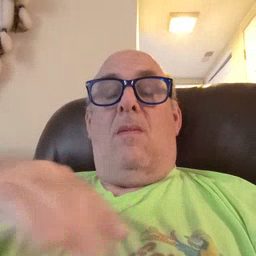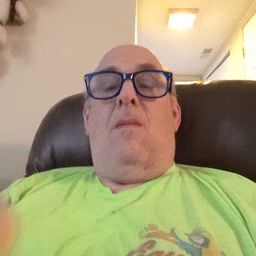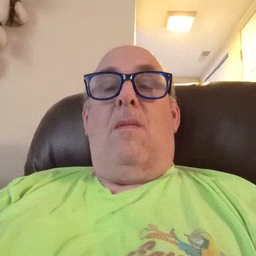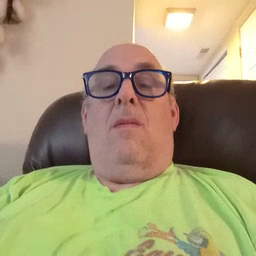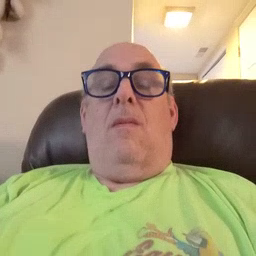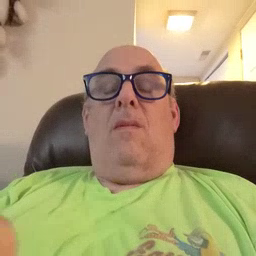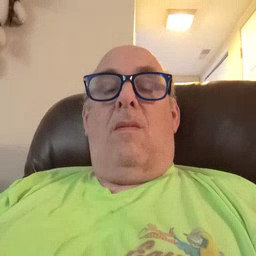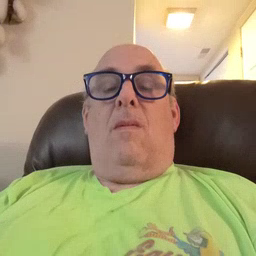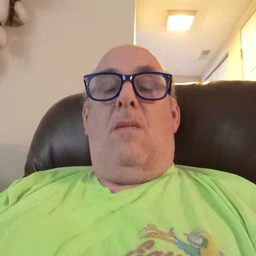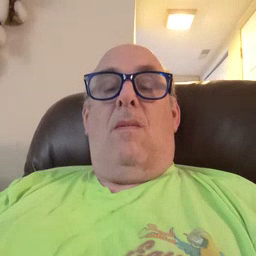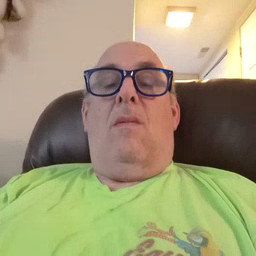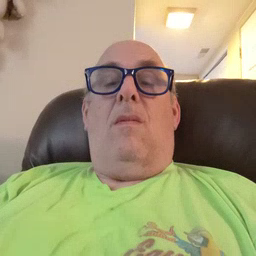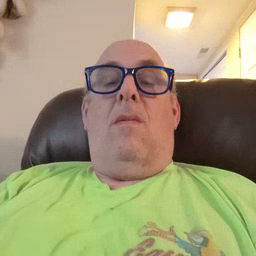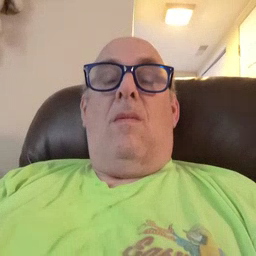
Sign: on